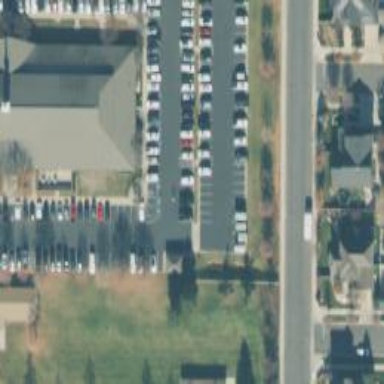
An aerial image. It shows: Parking space.